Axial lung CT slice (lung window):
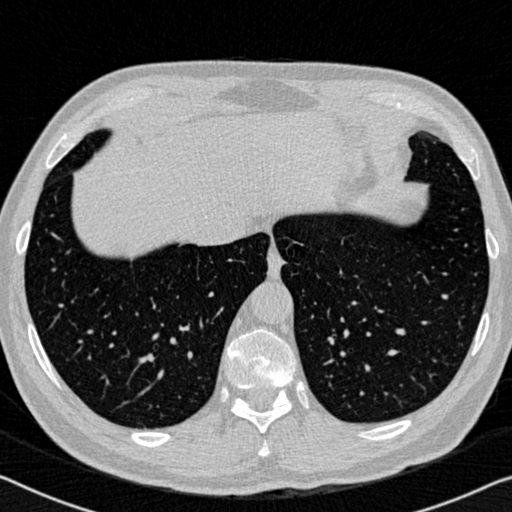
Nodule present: no